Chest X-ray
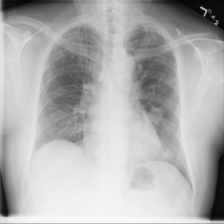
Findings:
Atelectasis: negative
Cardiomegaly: negative
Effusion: negative
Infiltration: negative
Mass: positive
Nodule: negative
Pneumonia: negative
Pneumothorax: negative
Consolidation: negative
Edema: negative
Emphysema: negative
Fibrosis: negative
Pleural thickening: negative
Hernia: negative